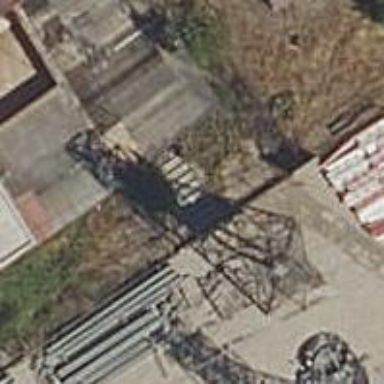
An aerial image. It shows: Power pole.